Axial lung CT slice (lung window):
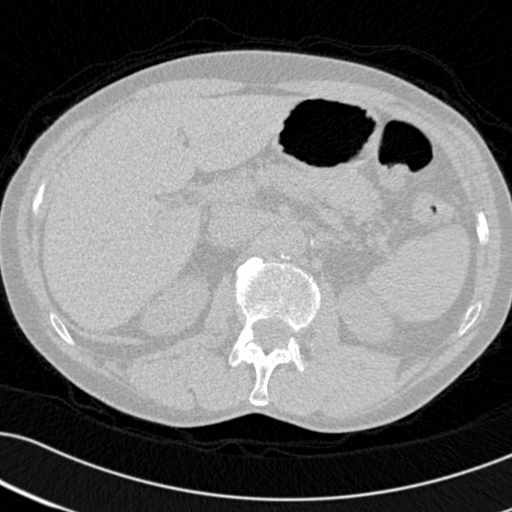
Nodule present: no